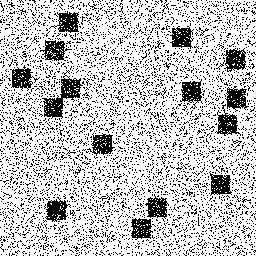
Squares: 15
Triangles: 0
Stars: 0
Total shapes: 15